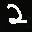
Label: 2